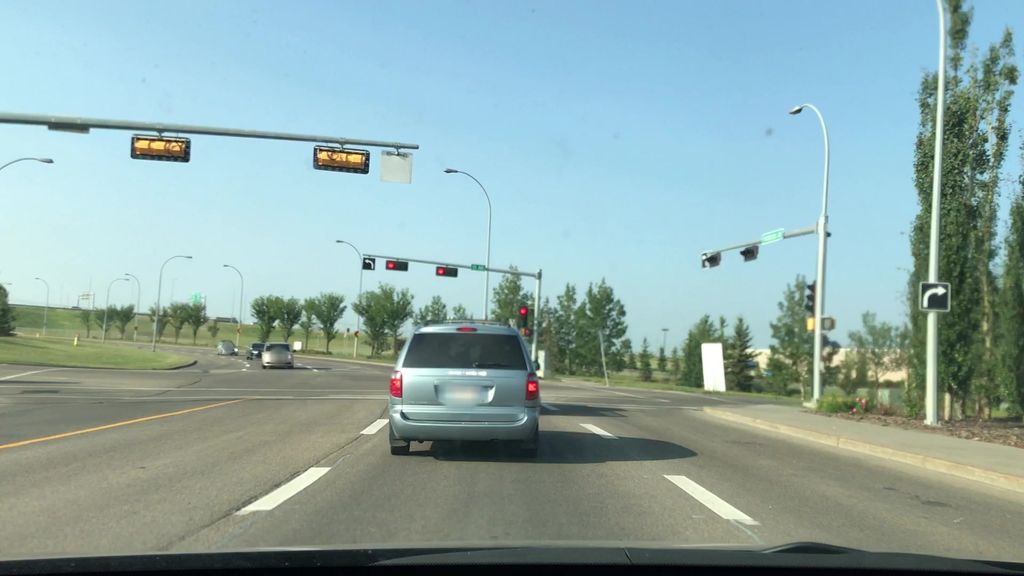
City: edmonton